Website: apple
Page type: billing-address
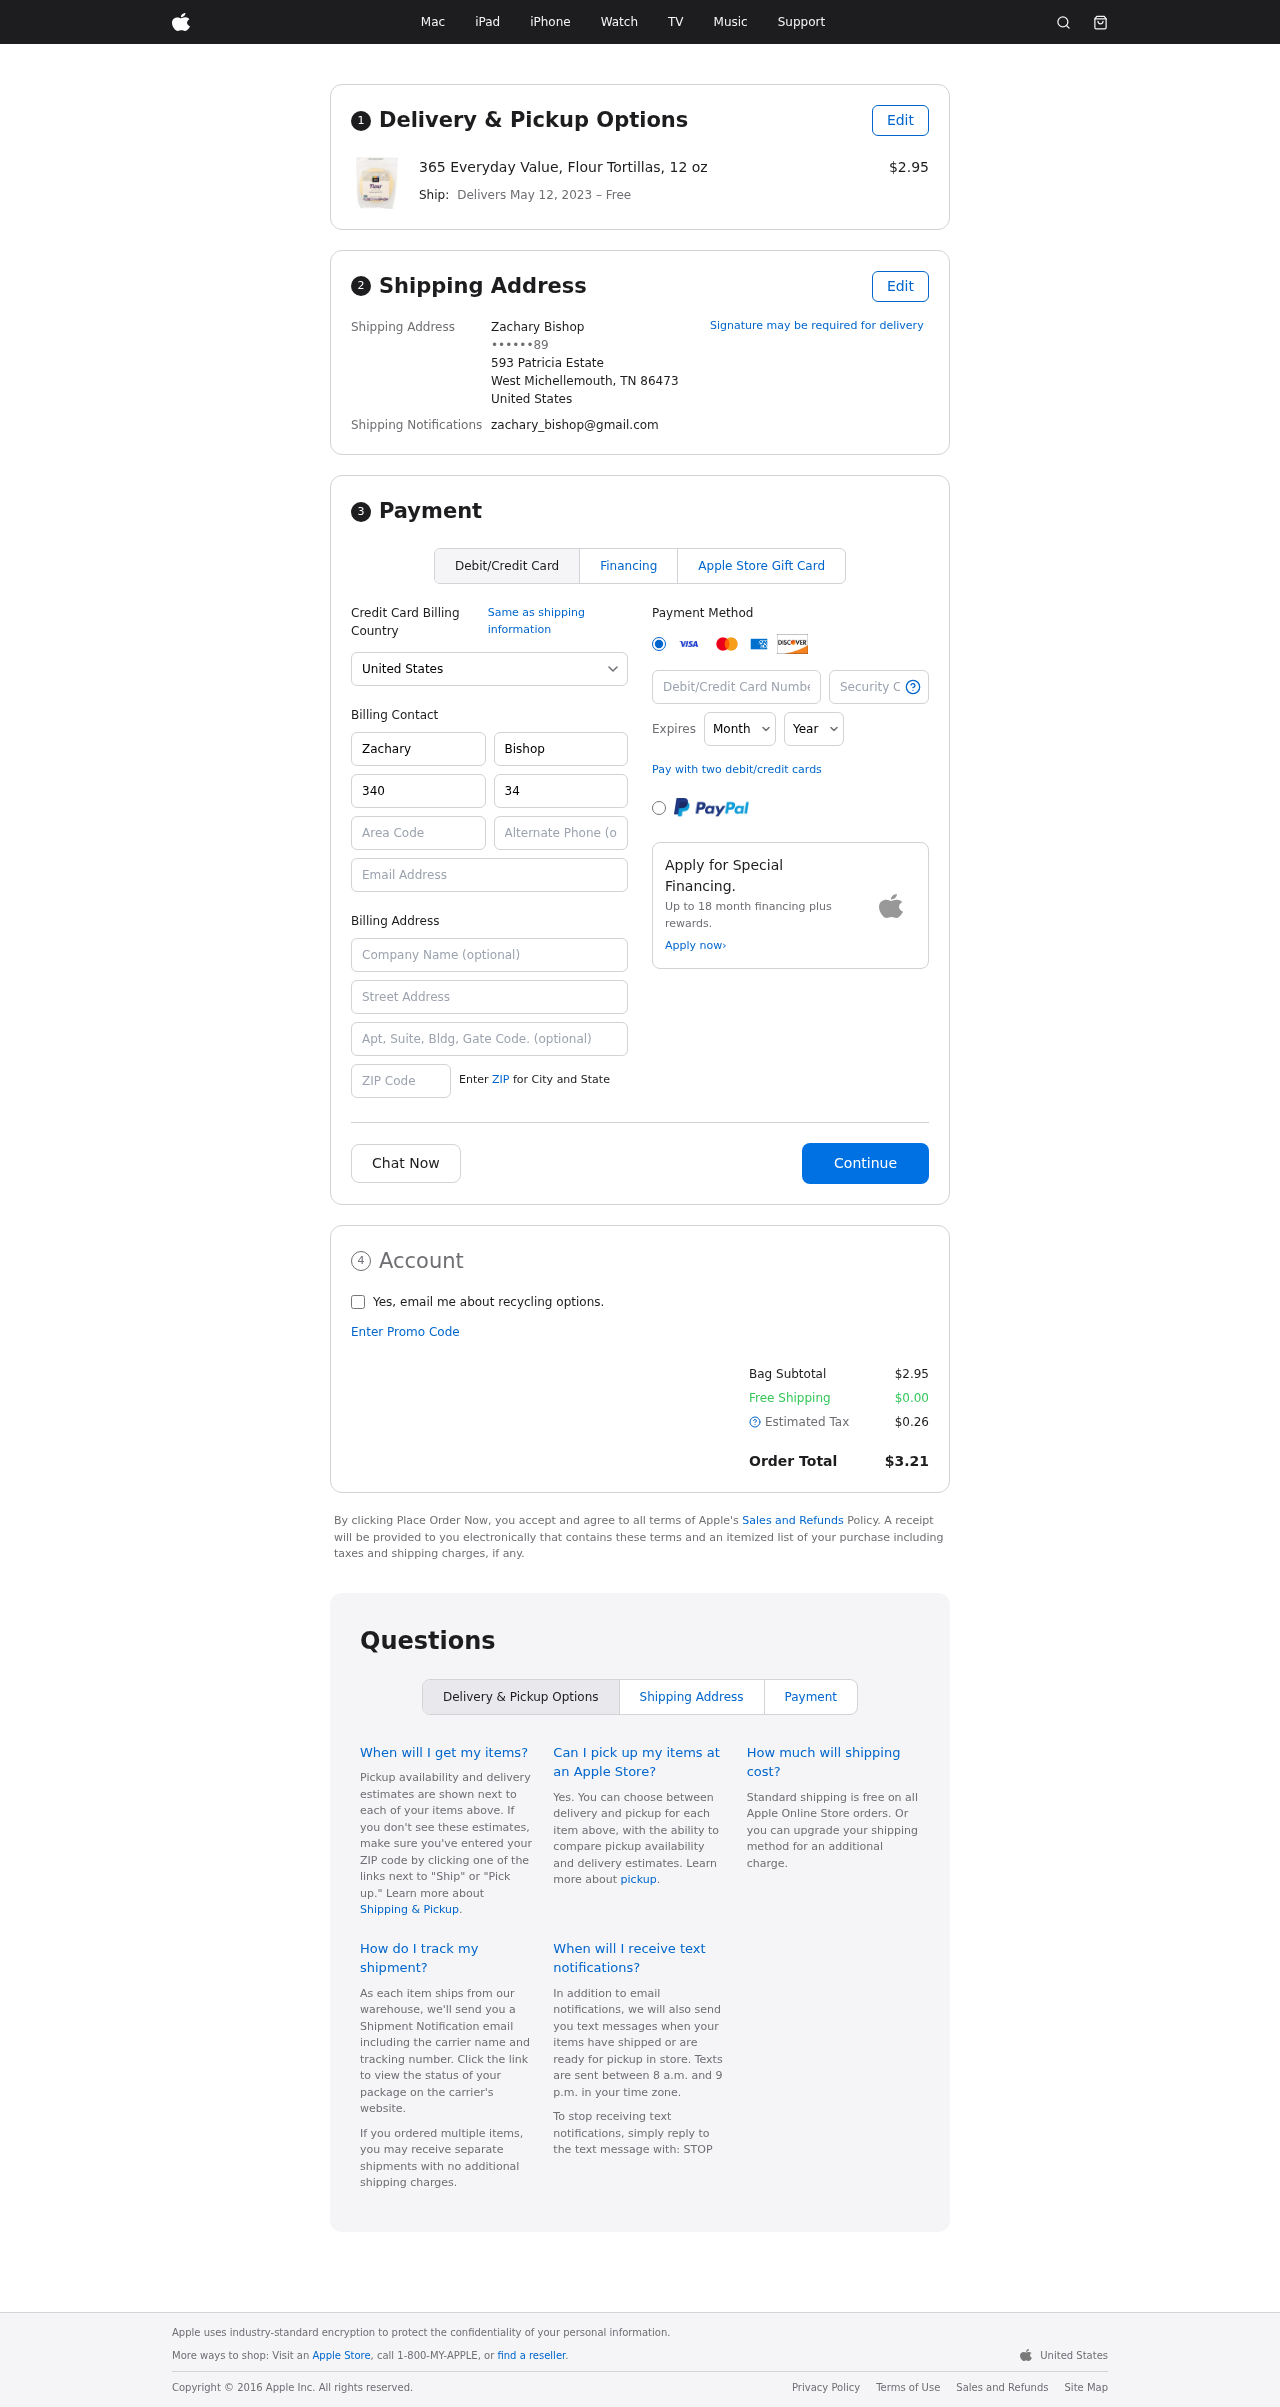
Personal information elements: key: PII_CARD_CVV
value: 552
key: PII_CARD_EXPIRY_MONTH
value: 12
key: PII_CARD_EXPIRY_YEAR
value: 26
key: PII_CARD_NUMBER
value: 6011 8676 8953 4697
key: PII_CITY_STATE_ZIP
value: West Michellemouth, TN 86473
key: PII_COUNTRY
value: United States
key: PII_EMAIL
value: zachary_bishop@gmail.com
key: PII_FULLNAME
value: Zachary Bishop
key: PII_STREET
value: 593 Patricia Estate
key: PII_PHONE_MASKED
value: ••••••89
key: PII_BILLING_FIRSTNAME
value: Zachary
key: PII_BILLING_LASTNAME
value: Bishop
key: PII_BILLING_PHONE_AREA
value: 340
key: PII_BILLING_PHONE
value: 3403295089
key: PII_BILLING_EMAIL
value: zachary_bishop@gmail.com
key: PII_BILLING_STREET
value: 593 Patricia Estate
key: PII_BILLING_STREET2
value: Apt. 745
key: PII_BILLING_POSTCODE
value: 86473
Product elements: key: PRODUCT1_NAME
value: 365 Everyday Value, Flour Tortillas, 12 oz
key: PRODUCT1_PRICE
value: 2.95
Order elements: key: ORDER_DELIVERY_DATE
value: May 12, 2023
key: ORDER_SUBTOTAL
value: $2.95
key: ORDER_SHIPPING_COST
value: $0.00
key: ORDER_TAX
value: $0.26
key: ORDER_TOTAL
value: $3.21